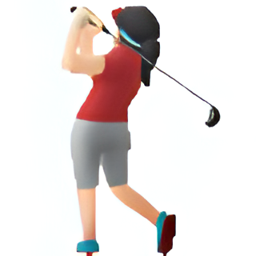
Name: woman golfing type 1 2
Emoji: 🏌🏻‍♀️
Group: People & Body
Sub-group: person-sport